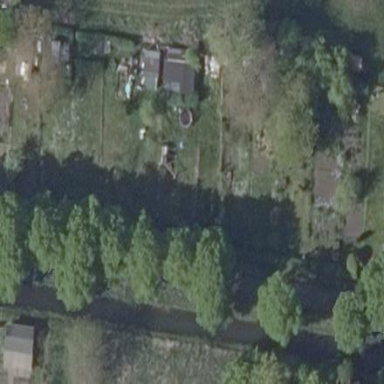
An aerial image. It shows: Allotments area.